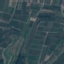
Land use / land cover class: PermanentCrop